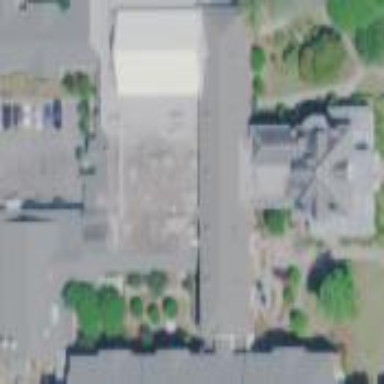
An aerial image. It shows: Building.